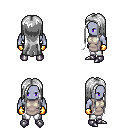
a pixel art fantasy rpg character, male body template, dark elf, purple skin, white tunic, white pants, white extra-long hairstyle, gold gloves, metal boots, four views (front, back, left, right), 2x2 character sprite sheet, small pixel art, hard edges, no anti-aliasing